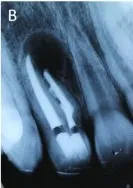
Radiographic examinations of case 1. (
B) Radiography after endodontic root canals filling.
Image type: radiology (x_ray)